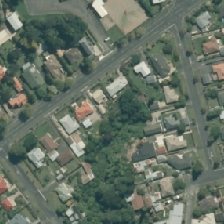
Land cover: urban_parkland